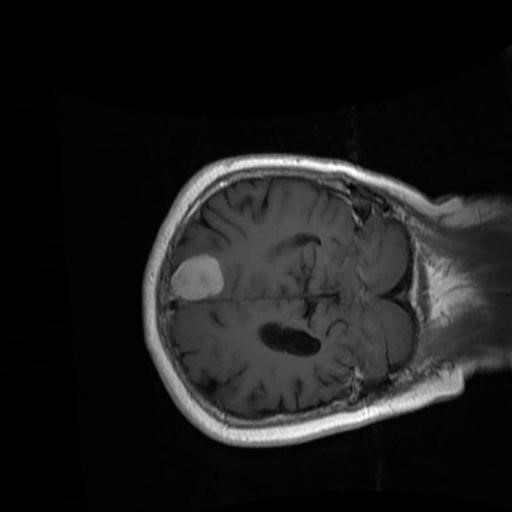
Label: brain_menin